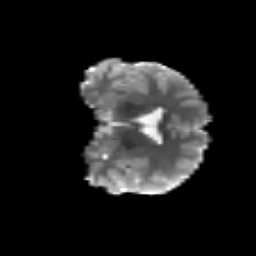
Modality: T2w
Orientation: coronal
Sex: male
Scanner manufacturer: siemens
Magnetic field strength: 3 T
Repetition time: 5 s
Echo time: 0.071 s